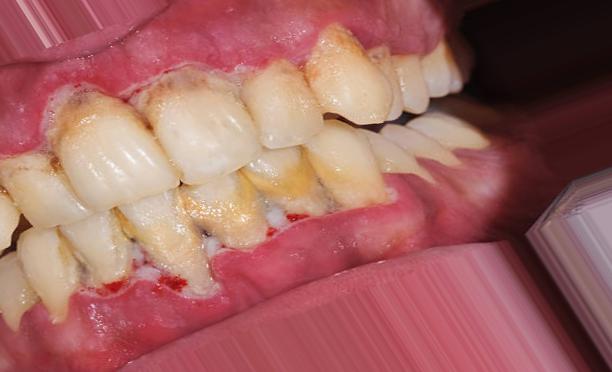
Condition: Tooth Discoloration